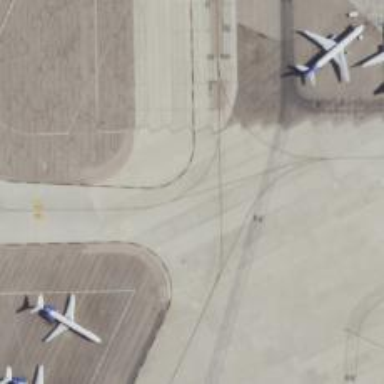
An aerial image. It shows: Image of taxiway at airport.